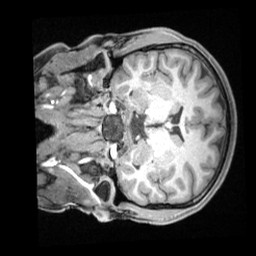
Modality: T1w
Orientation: coronal
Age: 22
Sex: female
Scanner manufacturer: siemens
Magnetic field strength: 3 T
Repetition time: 1.68 s
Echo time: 0.00188 s